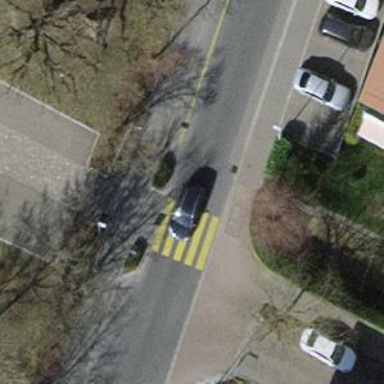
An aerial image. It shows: Uncontrolled zebra crossing with choker for traffic calming.